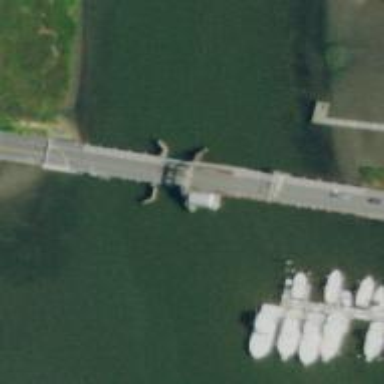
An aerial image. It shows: Tertiary road with asphalt surface crossing over bascule movable bridge.